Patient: sex M, age 53
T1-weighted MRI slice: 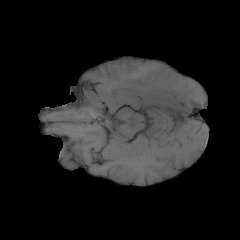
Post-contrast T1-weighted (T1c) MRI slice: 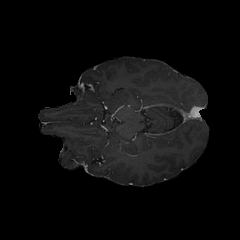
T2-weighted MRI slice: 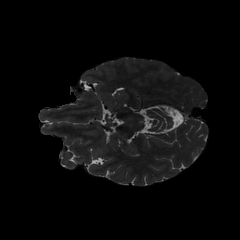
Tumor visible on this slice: no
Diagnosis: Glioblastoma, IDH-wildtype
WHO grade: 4